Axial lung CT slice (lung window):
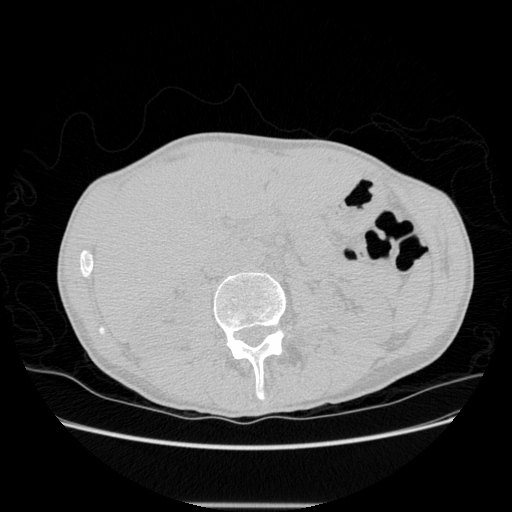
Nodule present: no